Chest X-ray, PA view. Patient: 30 years old, sex F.
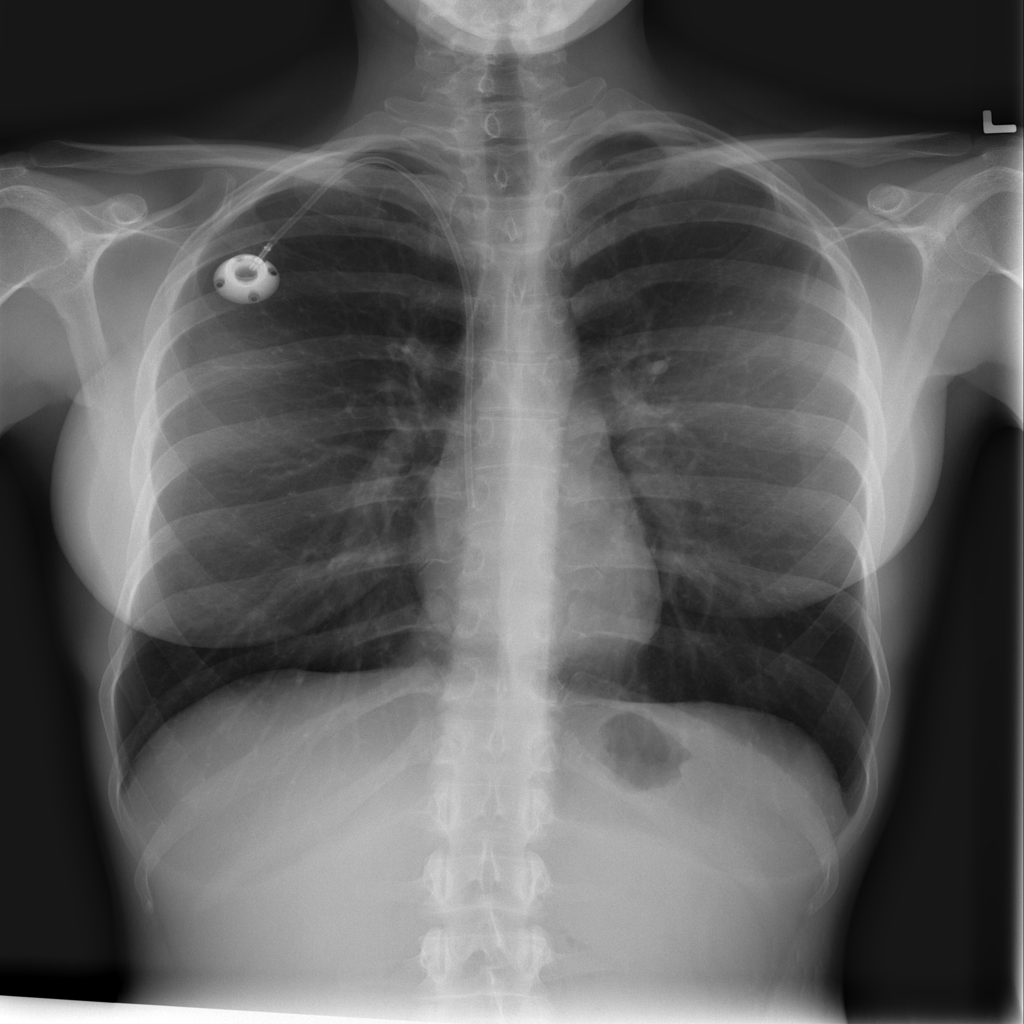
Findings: No Finding